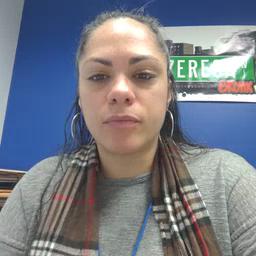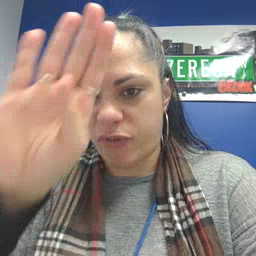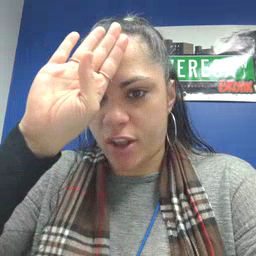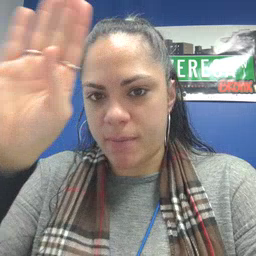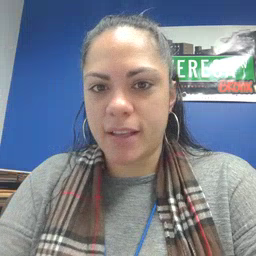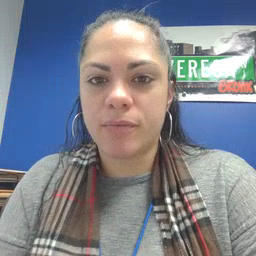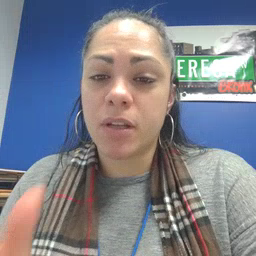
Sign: fireman